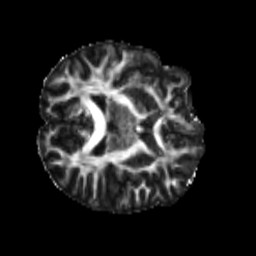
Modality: FA
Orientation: axial
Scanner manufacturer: siemens
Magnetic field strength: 3 T
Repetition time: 4 s
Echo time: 0.0594 s